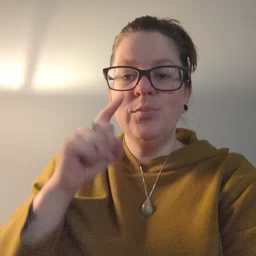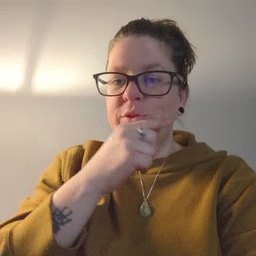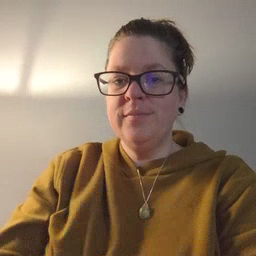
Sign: toothbrush